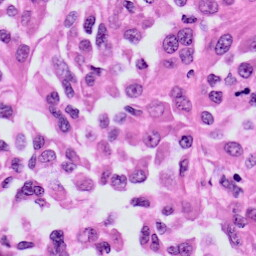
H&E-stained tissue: Skin